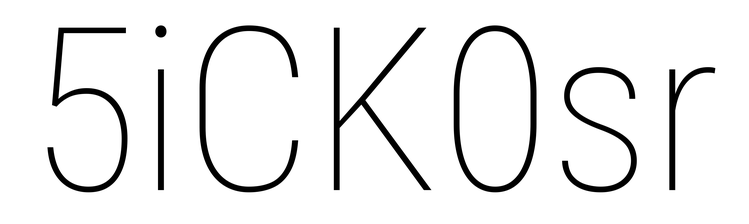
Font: Roboto_Condensed_Thin